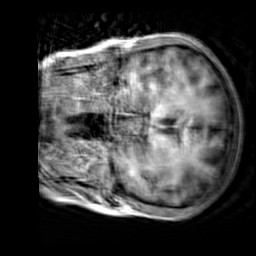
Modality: T1w
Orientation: coronal
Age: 24
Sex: female
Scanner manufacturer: siemens
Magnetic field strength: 3 T
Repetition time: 2.3 s
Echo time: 0.00303 s